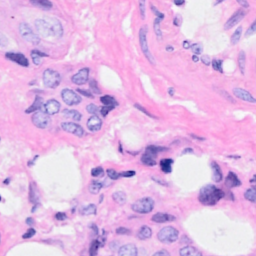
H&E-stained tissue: Breast